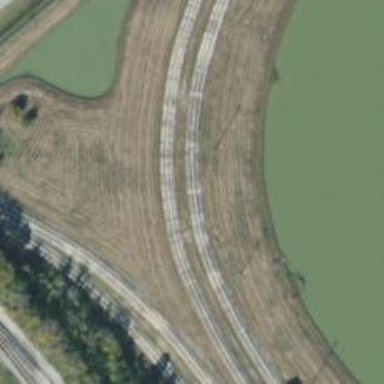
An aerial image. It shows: Railway spur service.